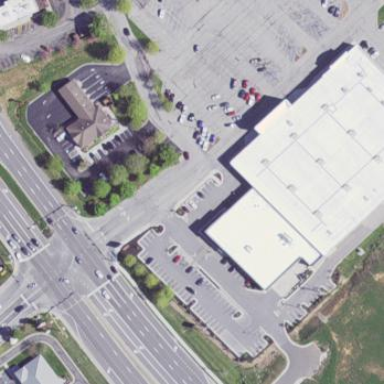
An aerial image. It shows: Retail building.